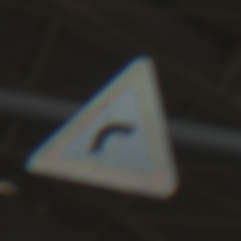
Verkehrszeichen: KurveRechts
Umgebung: Indoor, Urban
Tageszeit: Midday
Wetter: NotSpecified
Licht: Natural
Jahreszeit: NotSpecified
Kontrast: MediumContrast